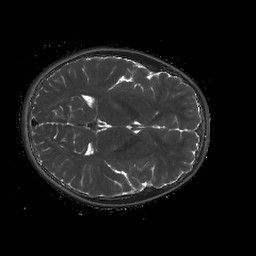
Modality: T2map
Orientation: axial
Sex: female
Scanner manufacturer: siemens
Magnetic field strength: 3 T
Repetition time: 4 s